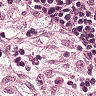
Metastatic tissue present: no